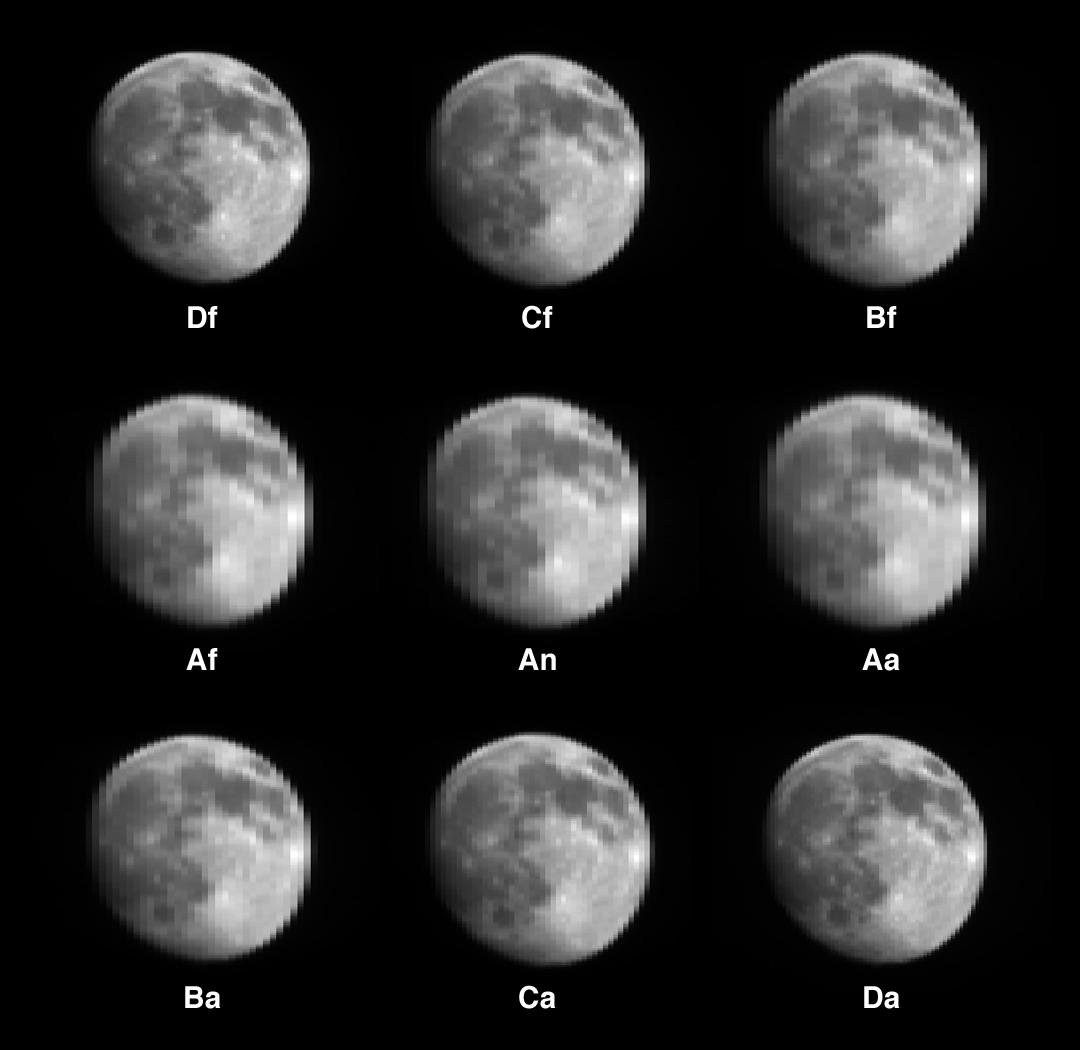
MISR Views the Moon Moon, Terra